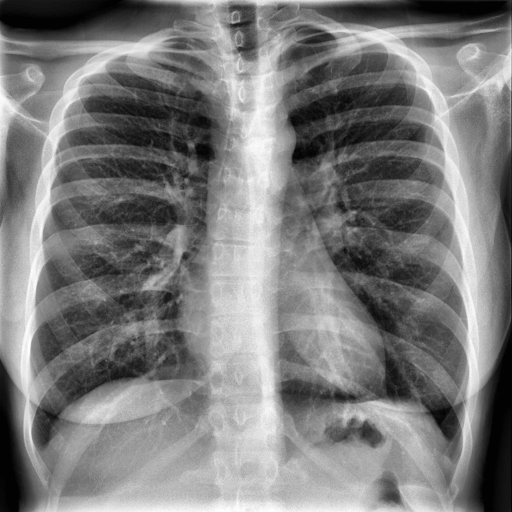
Finding: NORMAL